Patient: sex M, age 73
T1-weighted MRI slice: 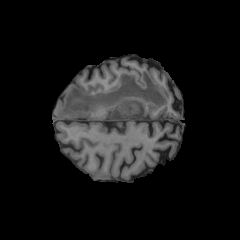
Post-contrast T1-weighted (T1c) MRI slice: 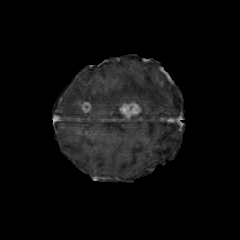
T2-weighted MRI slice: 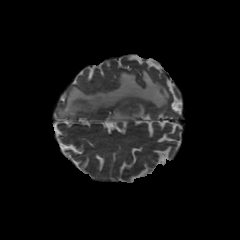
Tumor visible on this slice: yes
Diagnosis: Glioblastoma, IDH-wildtype
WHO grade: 4